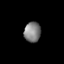
Tissue: lung
Cell type: Fibroblasts
Senescence score: 0.6531
Nuclear area (px): 329
Mean DAPI intensity: 127.915